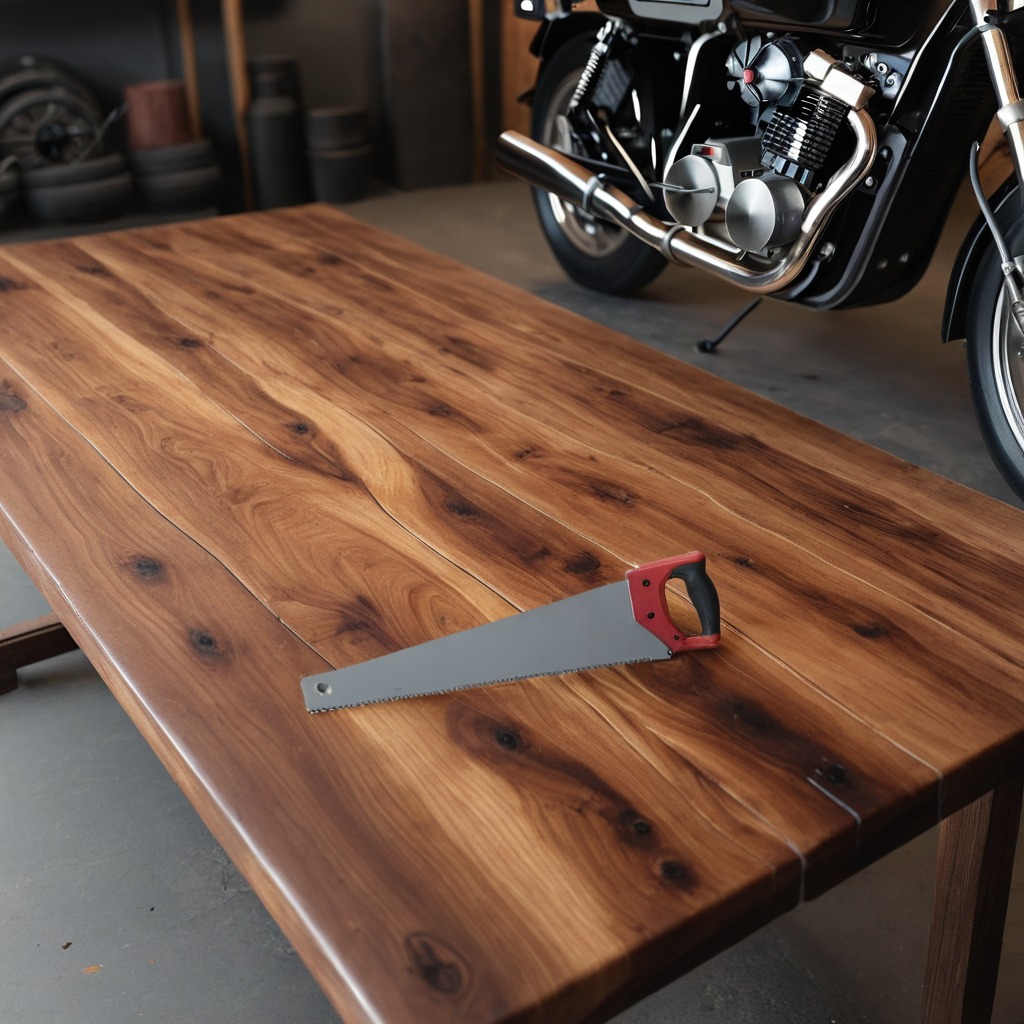
A metal saw is lying on an oil-spilled wooden table in a vintage motorcycle garage.